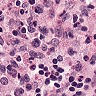
Metastatic tissue present: no